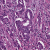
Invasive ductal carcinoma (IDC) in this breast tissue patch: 1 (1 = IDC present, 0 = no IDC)